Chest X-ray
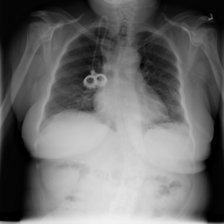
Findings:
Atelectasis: negative
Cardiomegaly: negative
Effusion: negative
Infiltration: negative
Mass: negative
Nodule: negative
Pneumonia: negative
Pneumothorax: negative
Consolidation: negative
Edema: negative
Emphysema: negative
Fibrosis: negative
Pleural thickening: negative
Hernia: negative